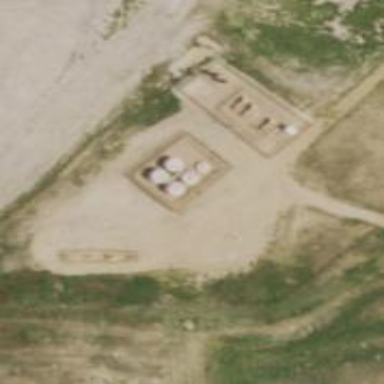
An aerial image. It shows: Storage tank with man-made structure.